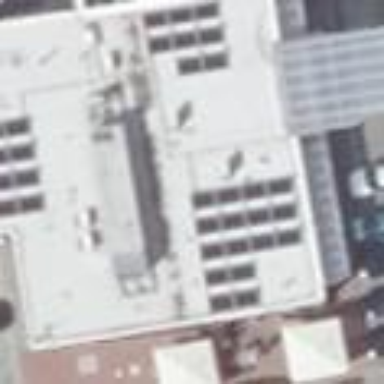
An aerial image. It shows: Building designated for providing fuel.